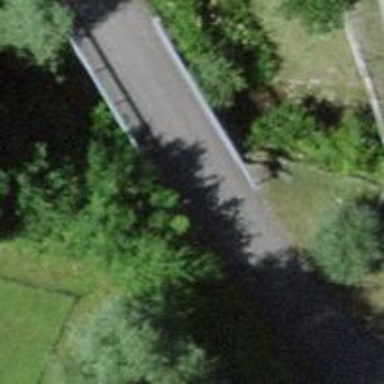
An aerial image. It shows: Bridge for cycleway.